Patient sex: F
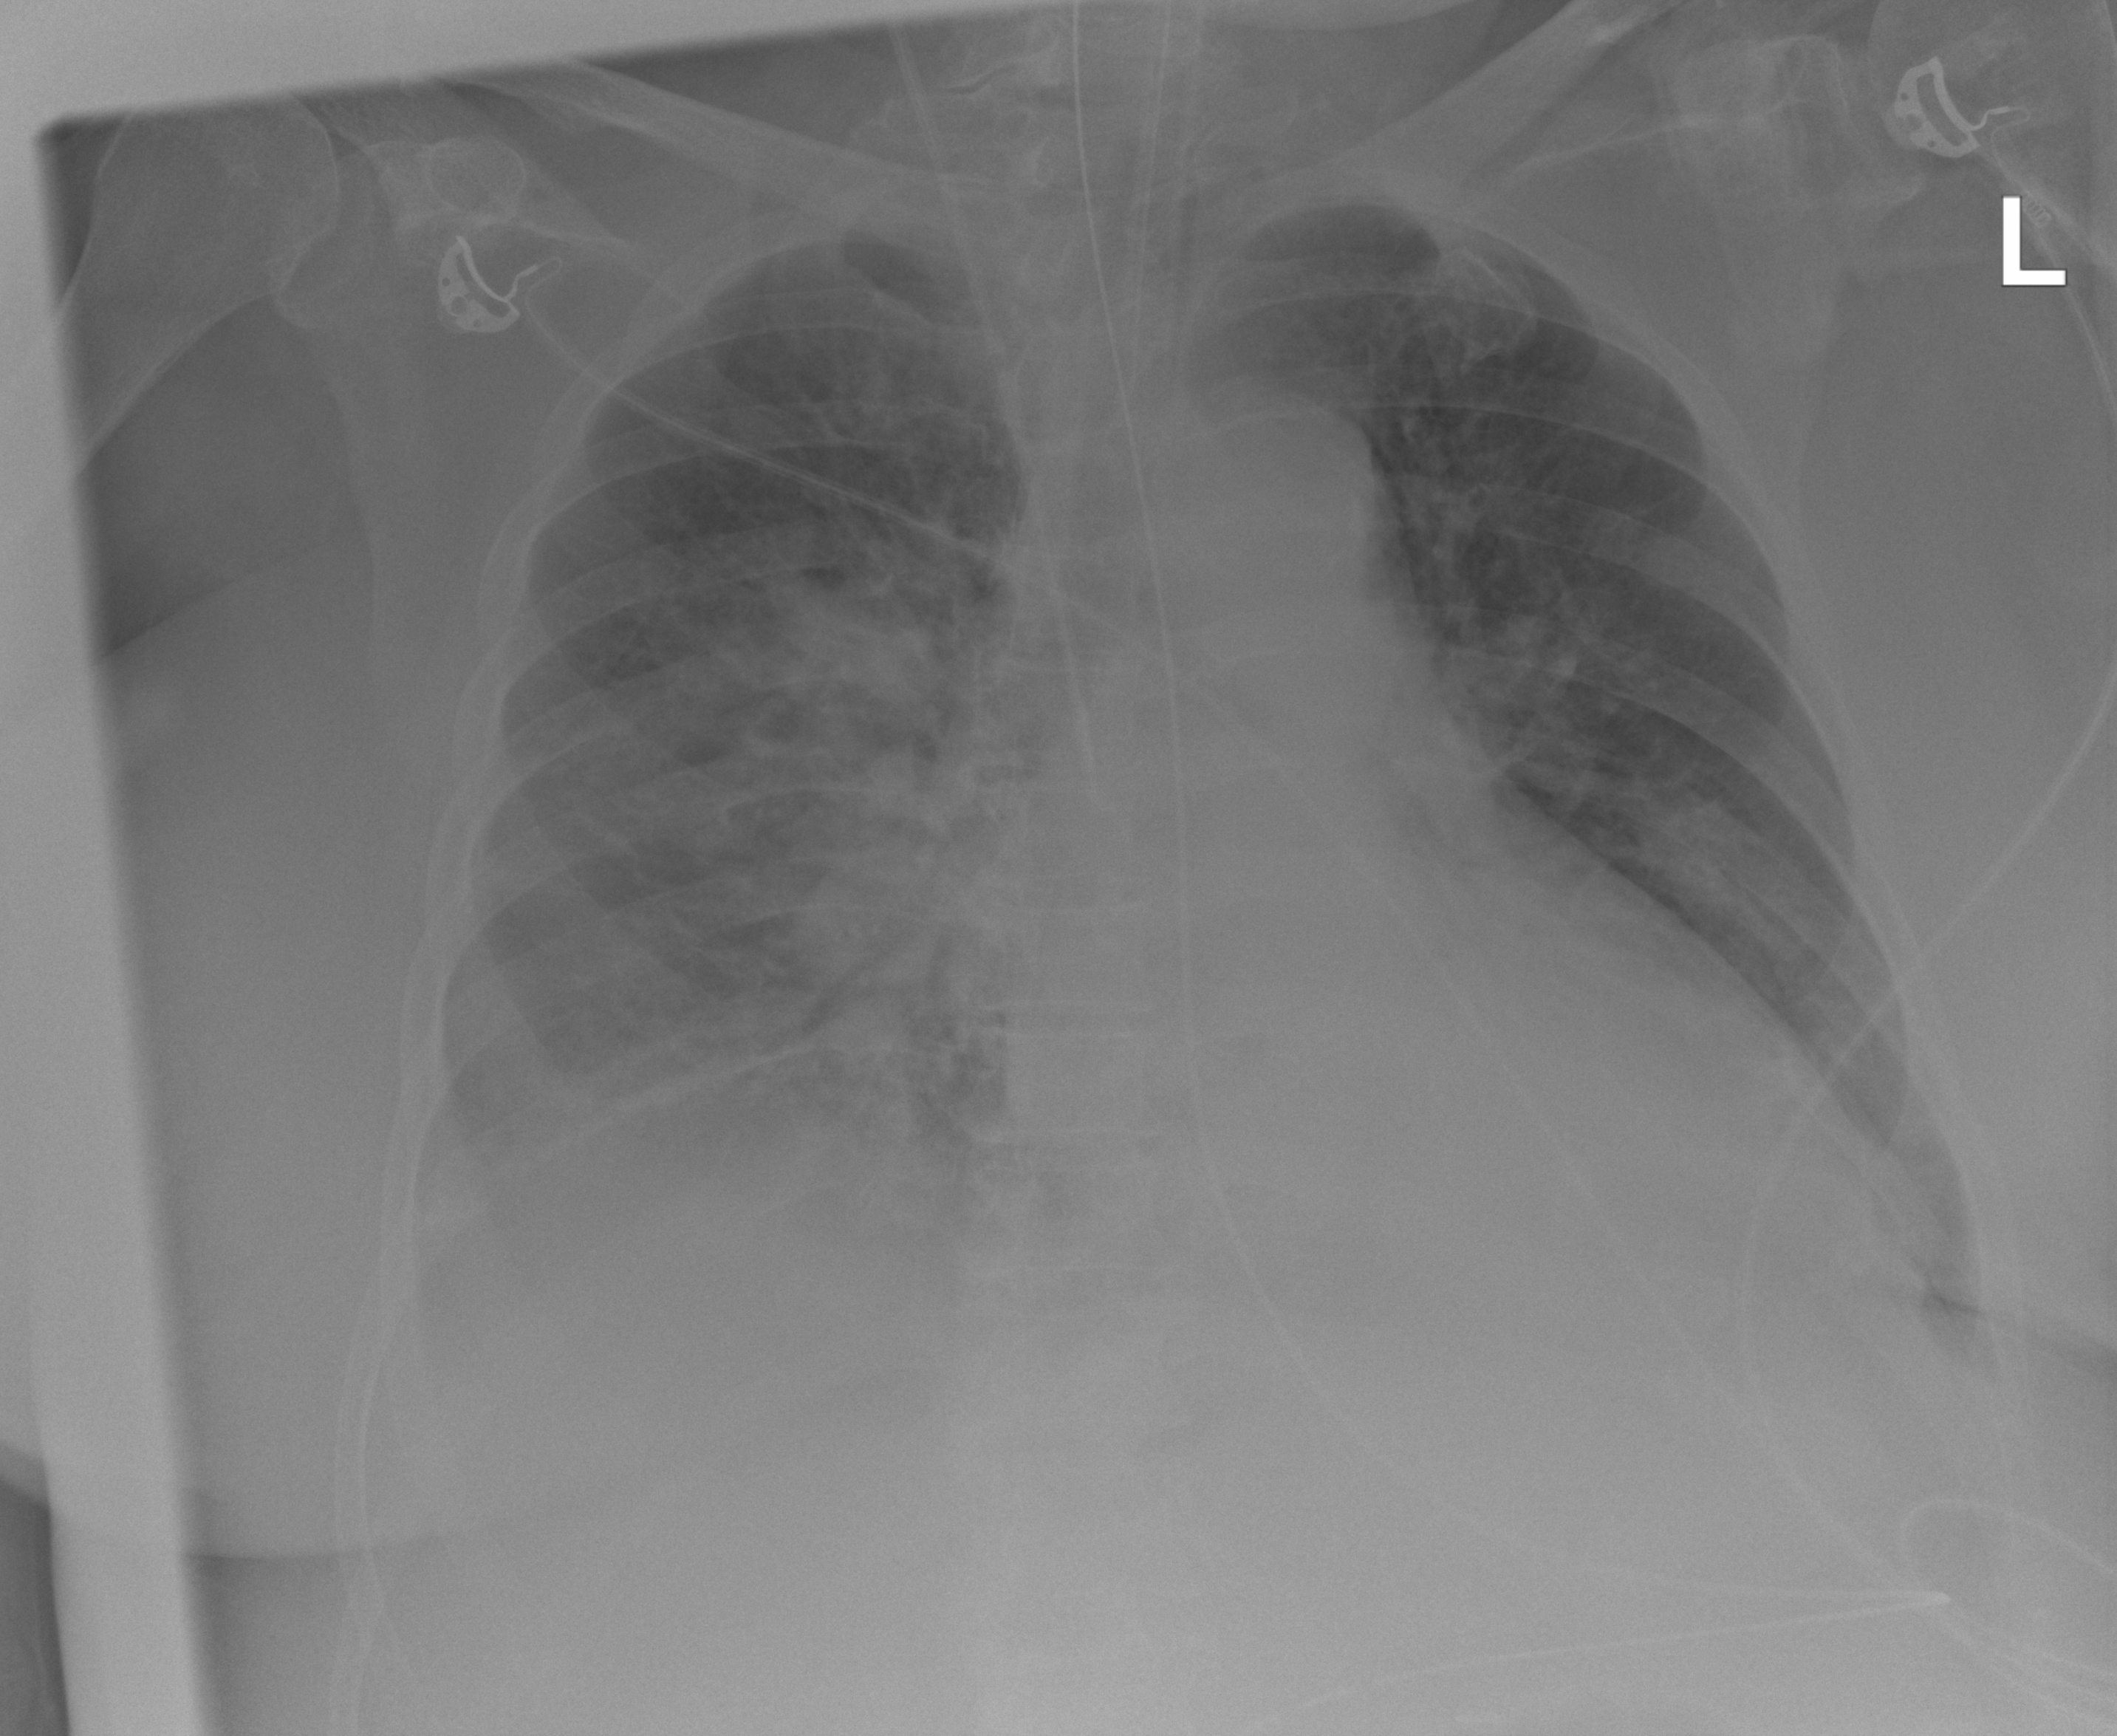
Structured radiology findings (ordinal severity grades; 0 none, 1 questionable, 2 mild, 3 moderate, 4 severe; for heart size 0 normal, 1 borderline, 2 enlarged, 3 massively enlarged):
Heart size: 0
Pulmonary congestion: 0
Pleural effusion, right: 2
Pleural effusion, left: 1
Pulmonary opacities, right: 2
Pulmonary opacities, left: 0
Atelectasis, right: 3
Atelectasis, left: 1